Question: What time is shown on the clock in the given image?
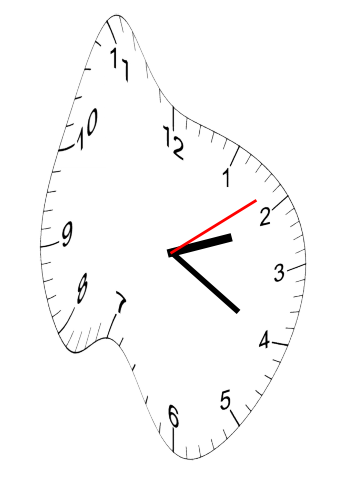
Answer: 02:20:09